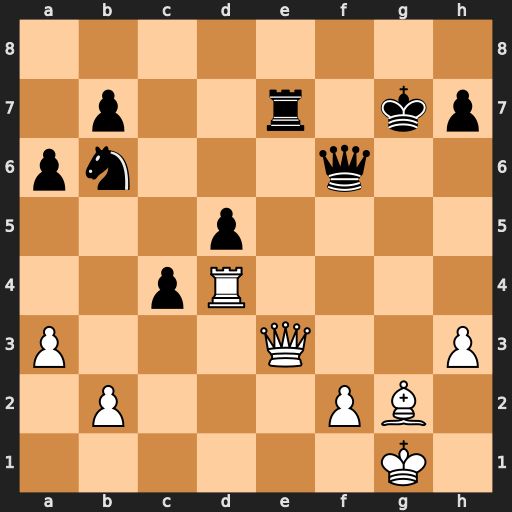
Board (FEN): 8/1p2r1kp/pn3q2/3p4/2pR4/P3Q2P/1P3PB1/6K1
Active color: w
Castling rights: -
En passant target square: -
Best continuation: Qg3+ Kh8 Qb8+